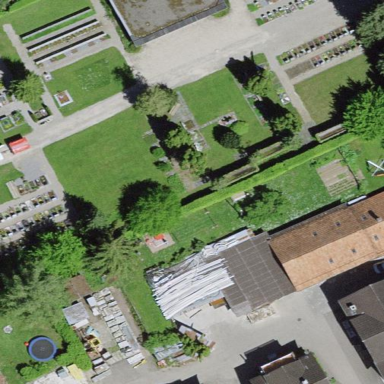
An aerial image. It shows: Cemetery.